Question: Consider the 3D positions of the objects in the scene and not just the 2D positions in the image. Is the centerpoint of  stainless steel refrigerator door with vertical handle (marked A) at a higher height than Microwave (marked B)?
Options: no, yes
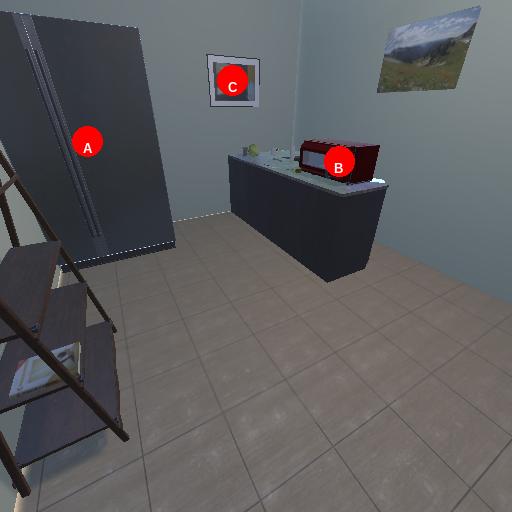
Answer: no